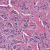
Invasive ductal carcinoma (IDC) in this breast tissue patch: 1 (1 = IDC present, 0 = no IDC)